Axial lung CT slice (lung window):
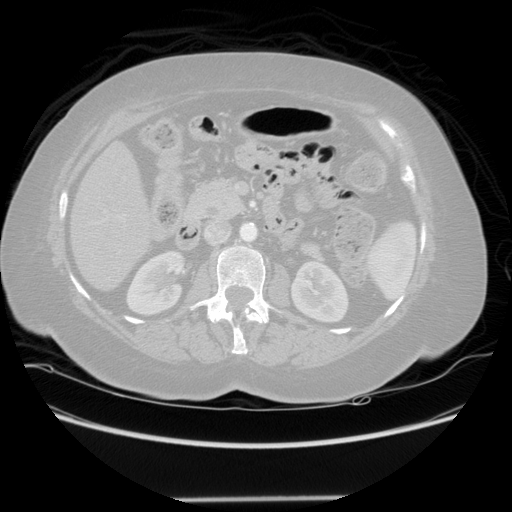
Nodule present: no